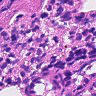
Metastatic tissue present: no